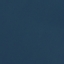
Land use / land cover class: SeaLake